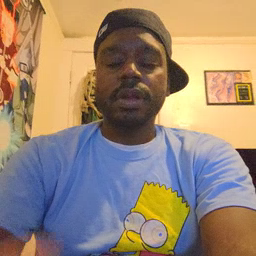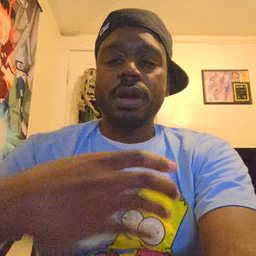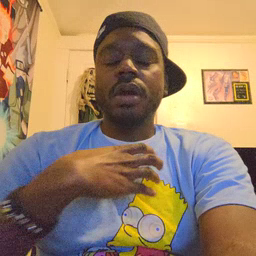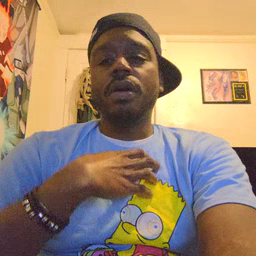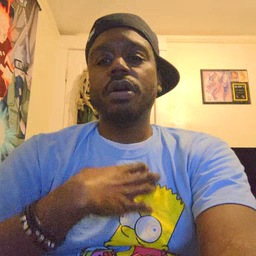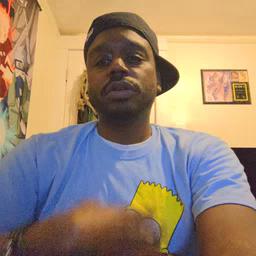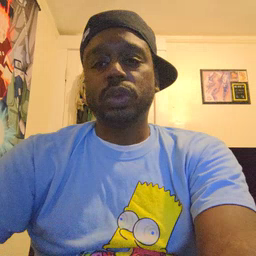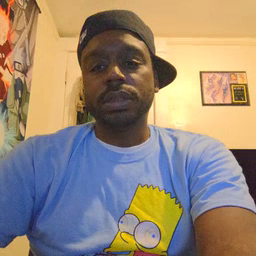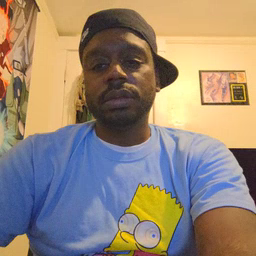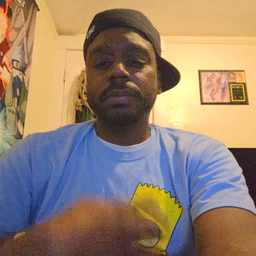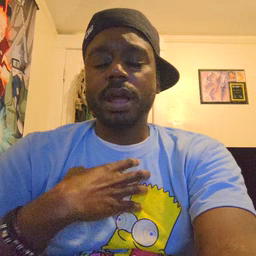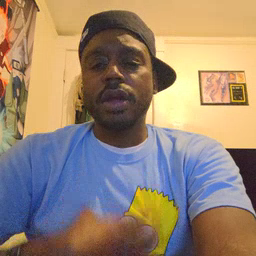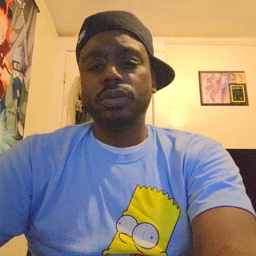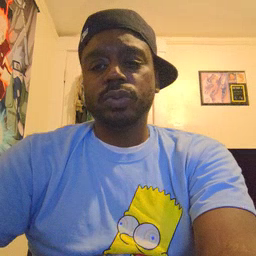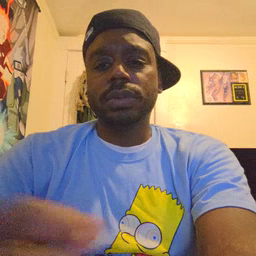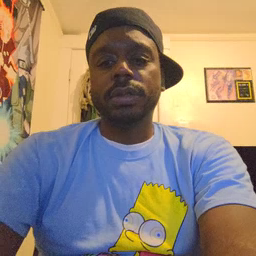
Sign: hungry